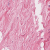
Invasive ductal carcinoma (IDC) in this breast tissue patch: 0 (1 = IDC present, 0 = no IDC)